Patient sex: F
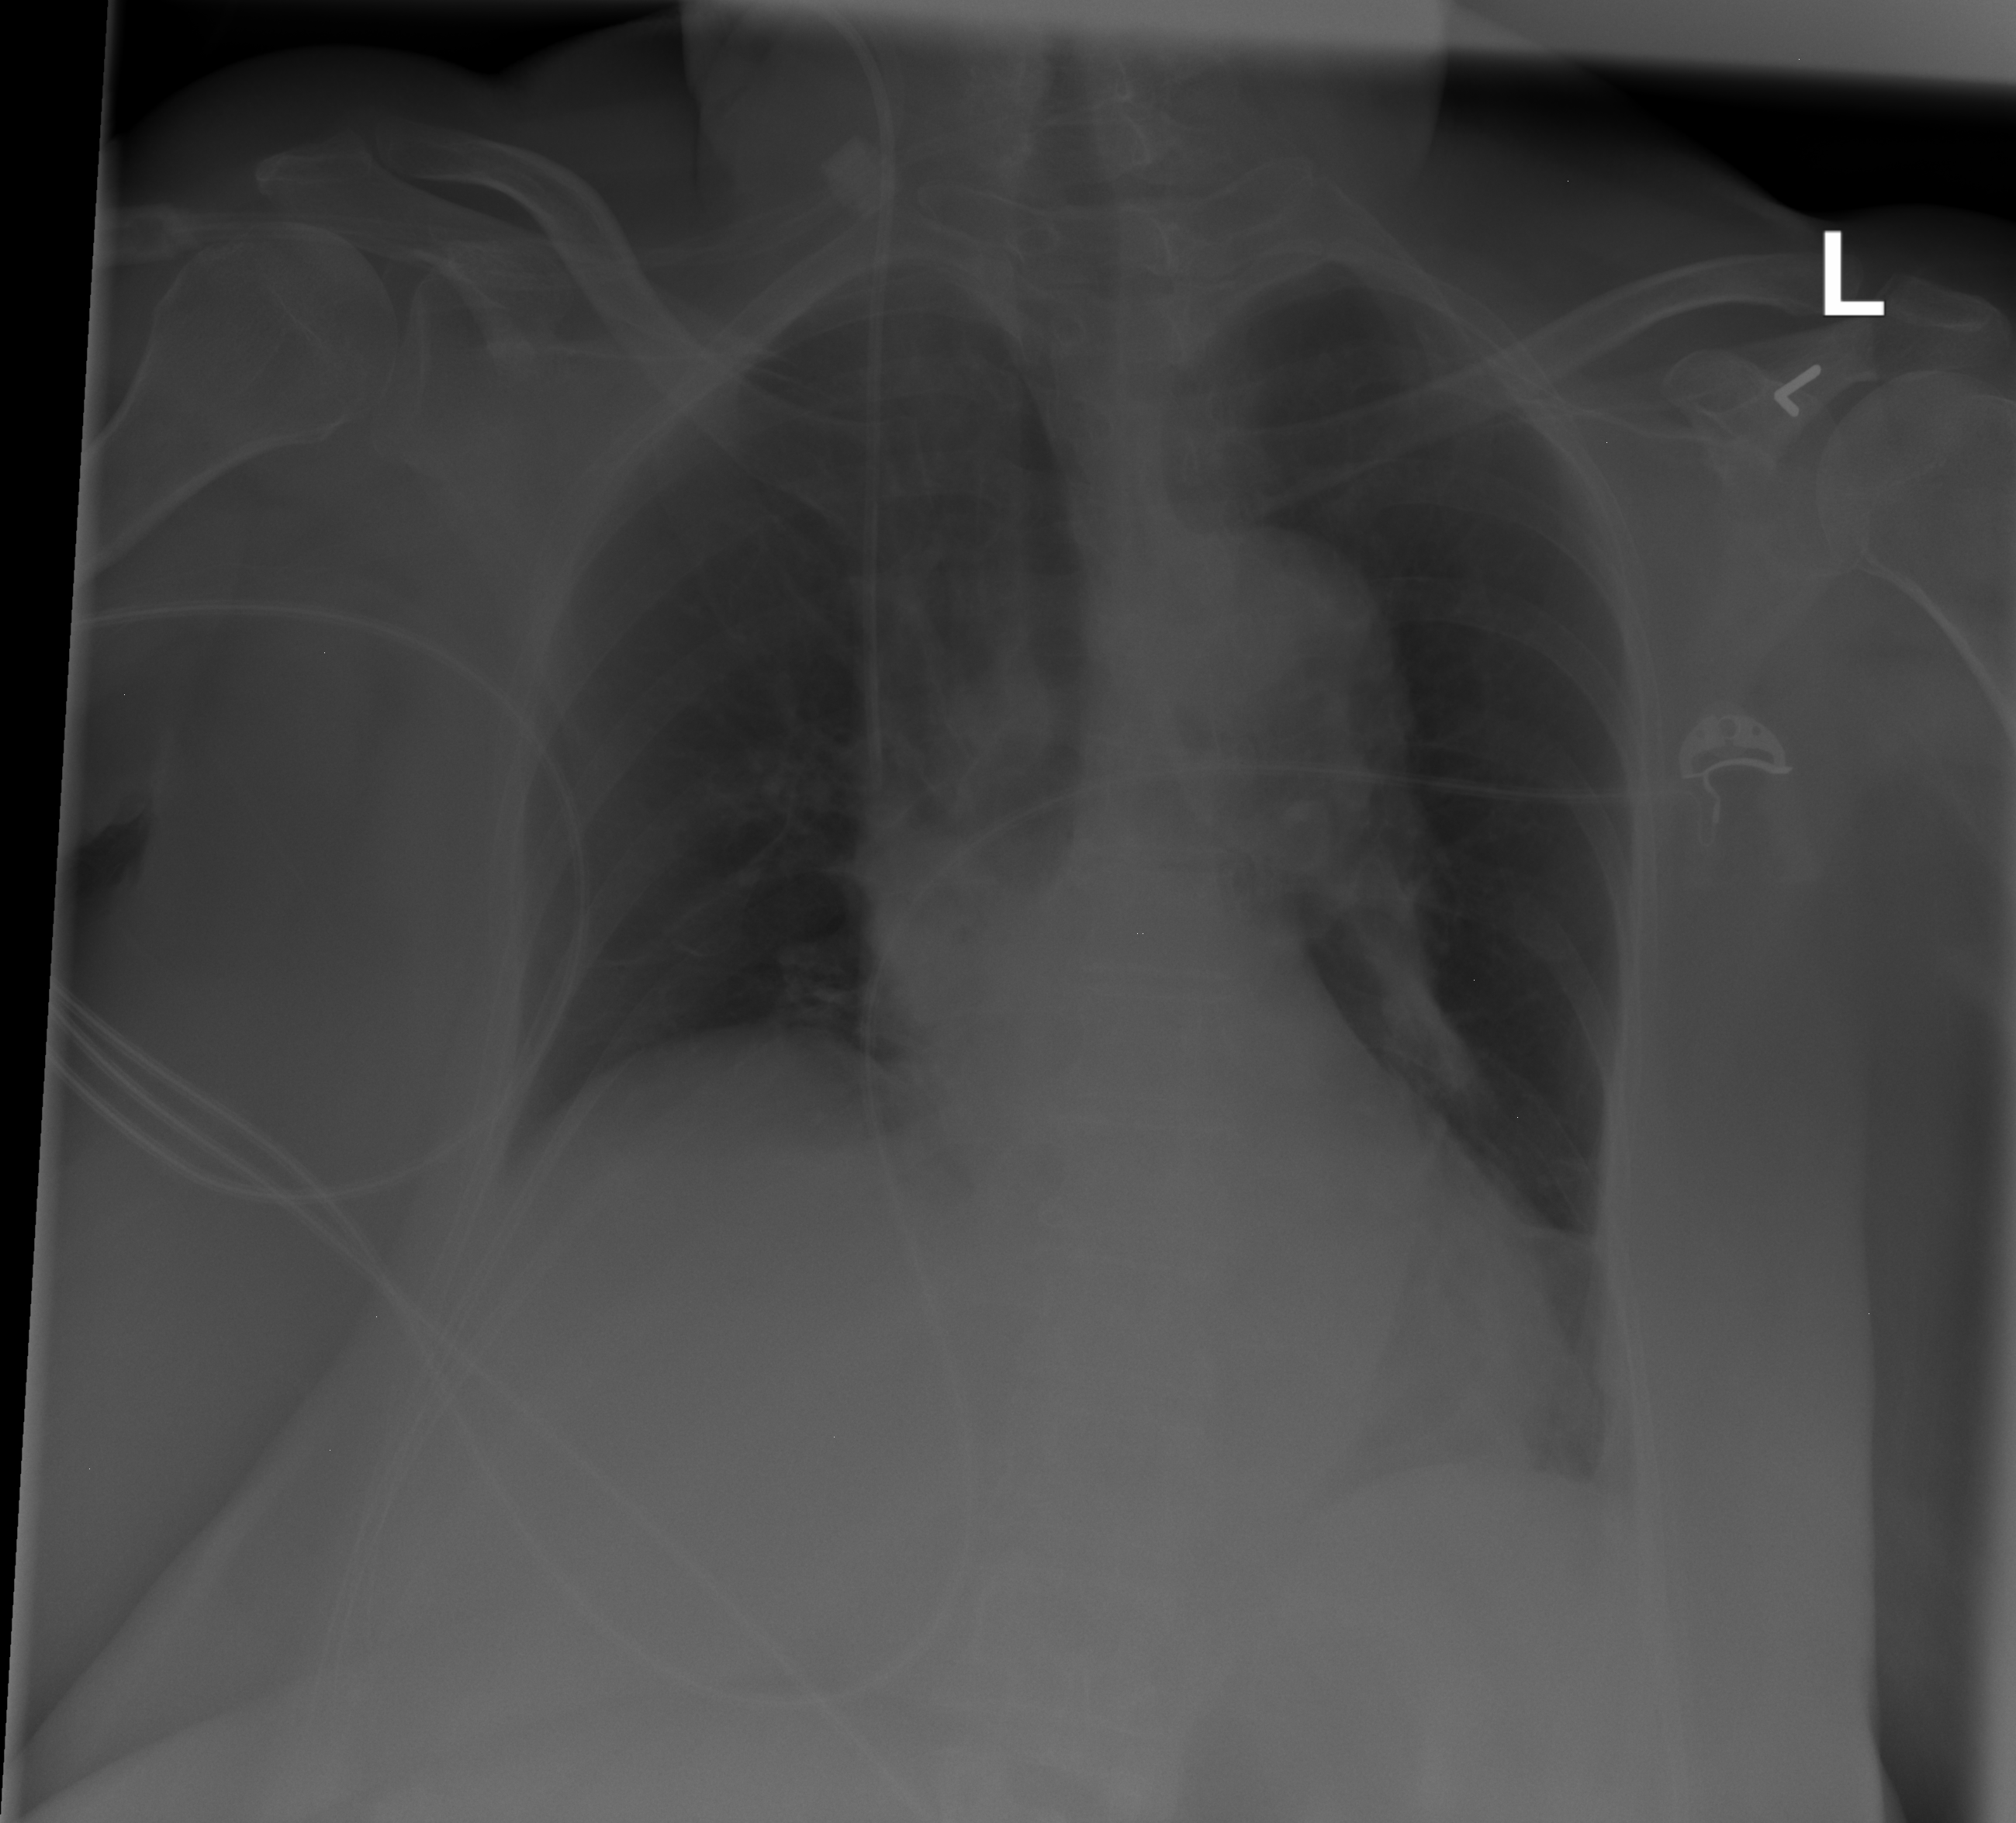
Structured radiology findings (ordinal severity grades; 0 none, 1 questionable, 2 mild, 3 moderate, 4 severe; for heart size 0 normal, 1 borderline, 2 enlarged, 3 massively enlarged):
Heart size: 0
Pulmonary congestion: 0
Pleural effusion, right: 0
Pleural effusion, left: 2
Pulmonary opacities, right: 0
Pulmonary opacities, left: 0
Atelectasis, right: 0
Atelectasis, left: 2